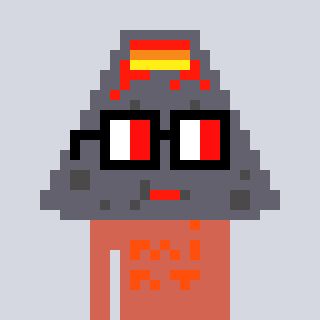
a pixel art character with square glasses with black frames and red eyes, a volcano-shaped head and a peachy-colored body on a cool background